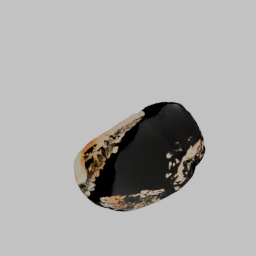
Label: nature